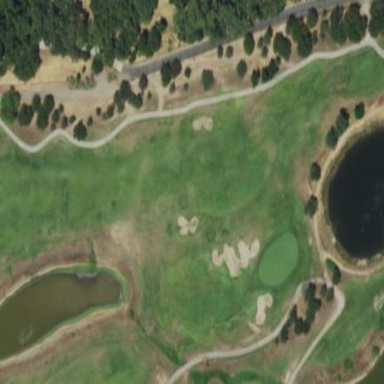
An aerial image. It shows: Golf fairway surrounded by grass.